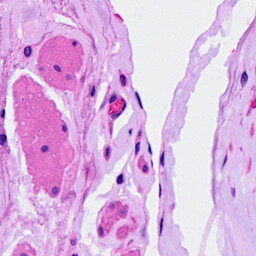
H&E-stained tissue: Ovarian